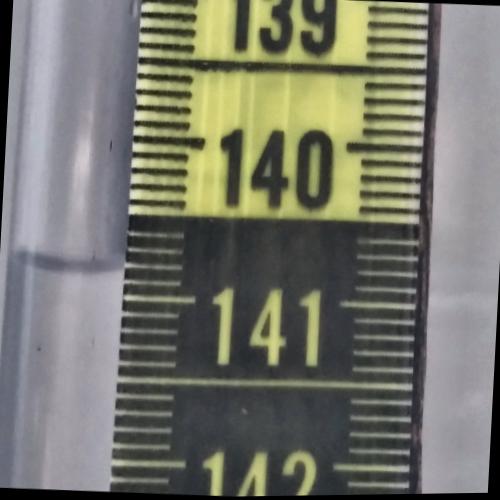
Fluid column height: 140.8 cm